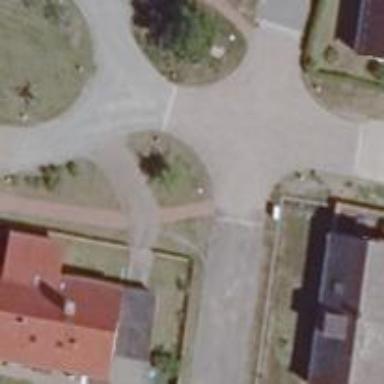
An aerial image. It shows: Residential road with pebblestone surface.